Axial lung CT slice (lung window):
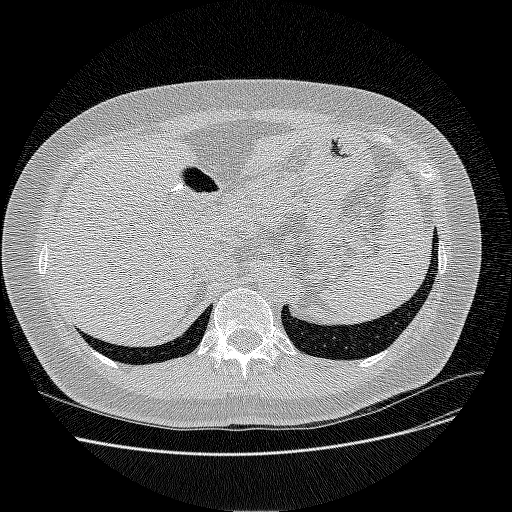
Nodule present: no